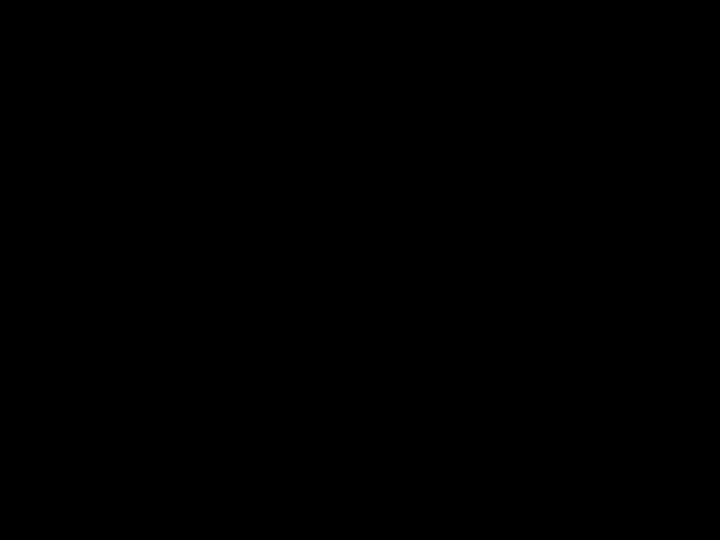
Hubble 25 Hubble 25